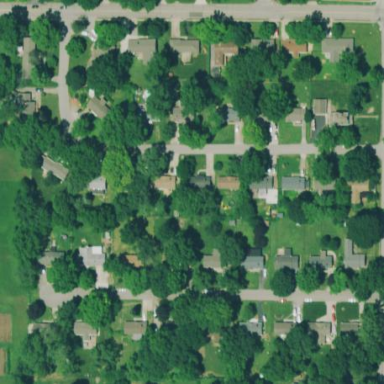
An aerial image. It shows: Residential area within neighborhood.